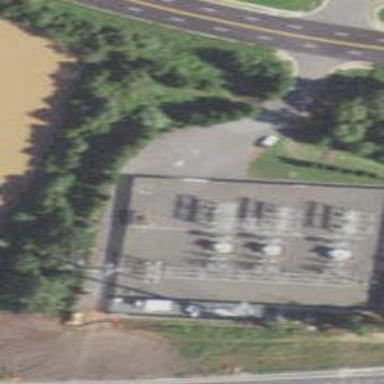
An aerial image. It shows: There is distribution substation enclosed by fence.